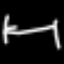
Label: bed